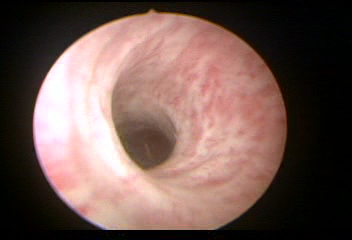
Modality: WLC
Class: Normal mucosa
Bladder cancer association: No